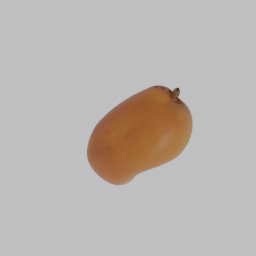
Label: nature